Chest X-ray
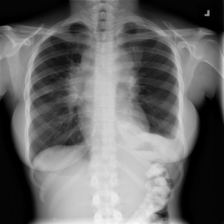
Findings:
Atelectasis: negative
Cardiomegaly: negative
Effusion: positive
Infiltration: negative
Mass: negative
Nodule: negative
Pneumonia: negative
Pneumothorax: negative
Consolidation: negative
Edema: negative
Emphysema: negative
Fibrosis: negative
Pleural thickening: negative
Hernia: negative